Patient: sex M, age 35
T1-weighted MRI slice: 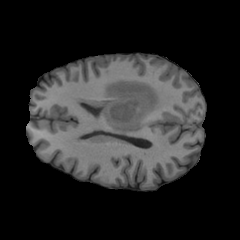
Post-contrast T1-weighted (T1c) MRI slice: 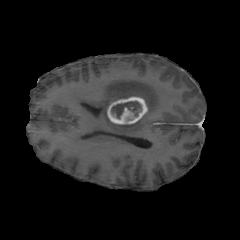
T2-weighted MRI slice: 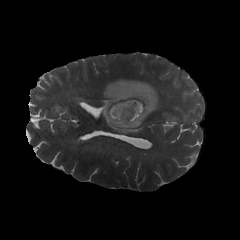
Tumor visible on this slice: yes
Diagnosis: Glioblastoma, IDH-wildtype
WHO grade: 4